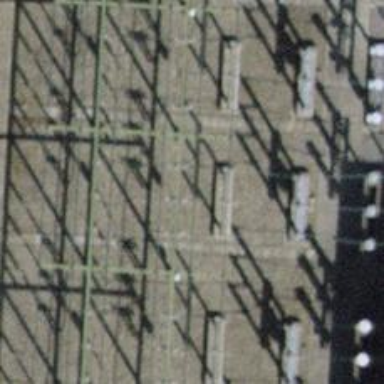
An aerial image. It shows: Switch for power supply.